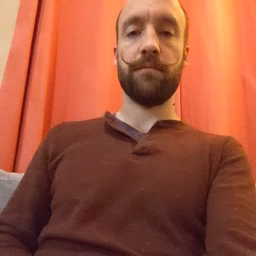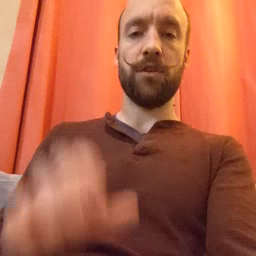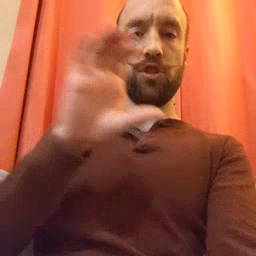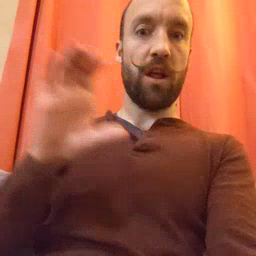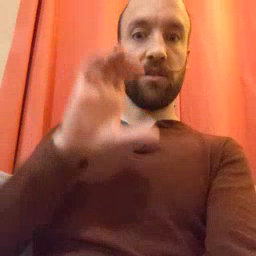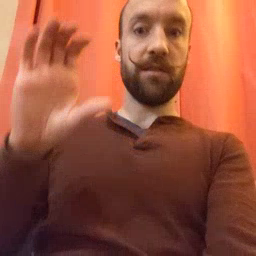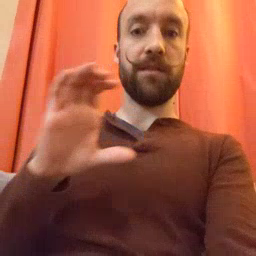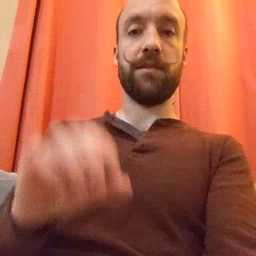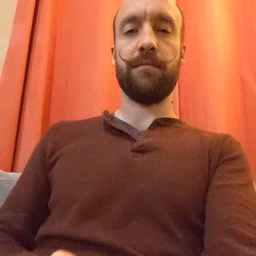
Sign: chocolate